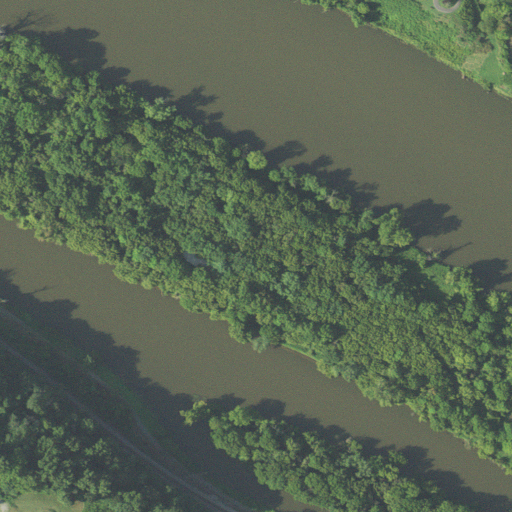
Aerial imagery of island in Virginia named Treasure Island containing deciduous forest, open water, shrub, evergreen forest, grassland, mixed forest, pasture, and low intensity development